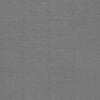
Label: dusty